Field crop: tomato
Growth stage: 1
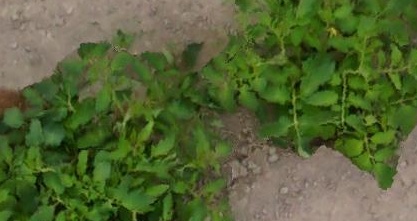
Species: tomato